Field crop: tomato
Growth stage: 1
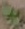
Species: solanum